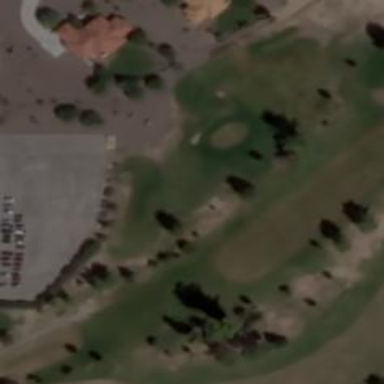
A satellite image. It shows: Scenic golf fairway.